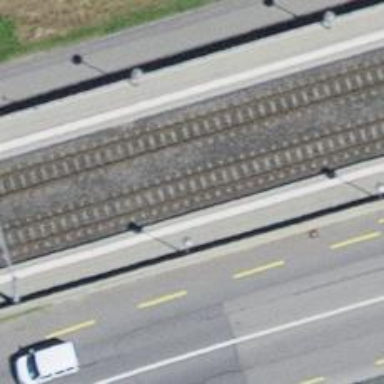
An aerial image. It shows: Public transport stop position along the railway.